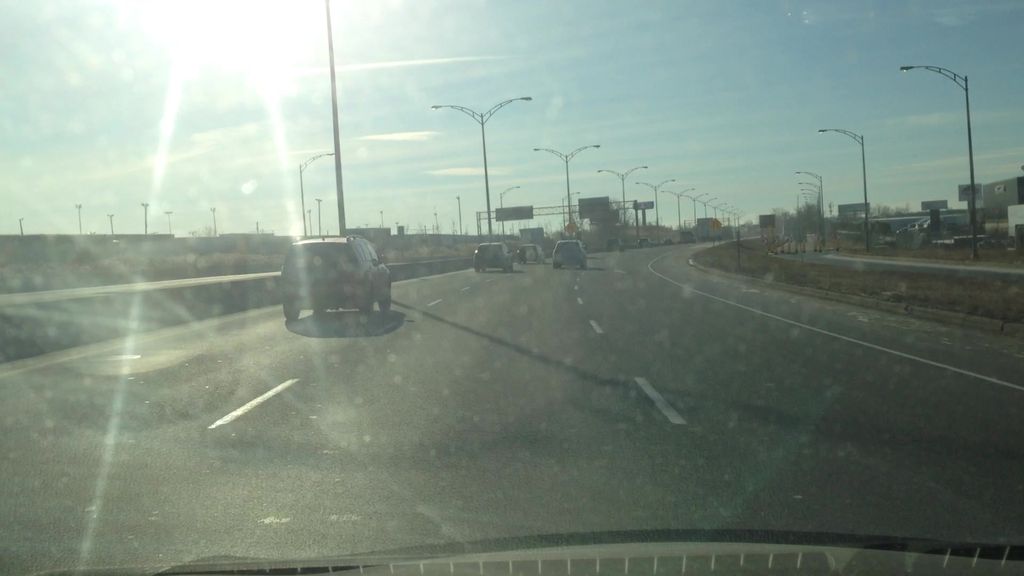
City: montreal